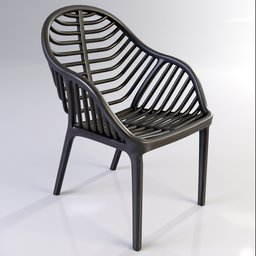
Label: furniture